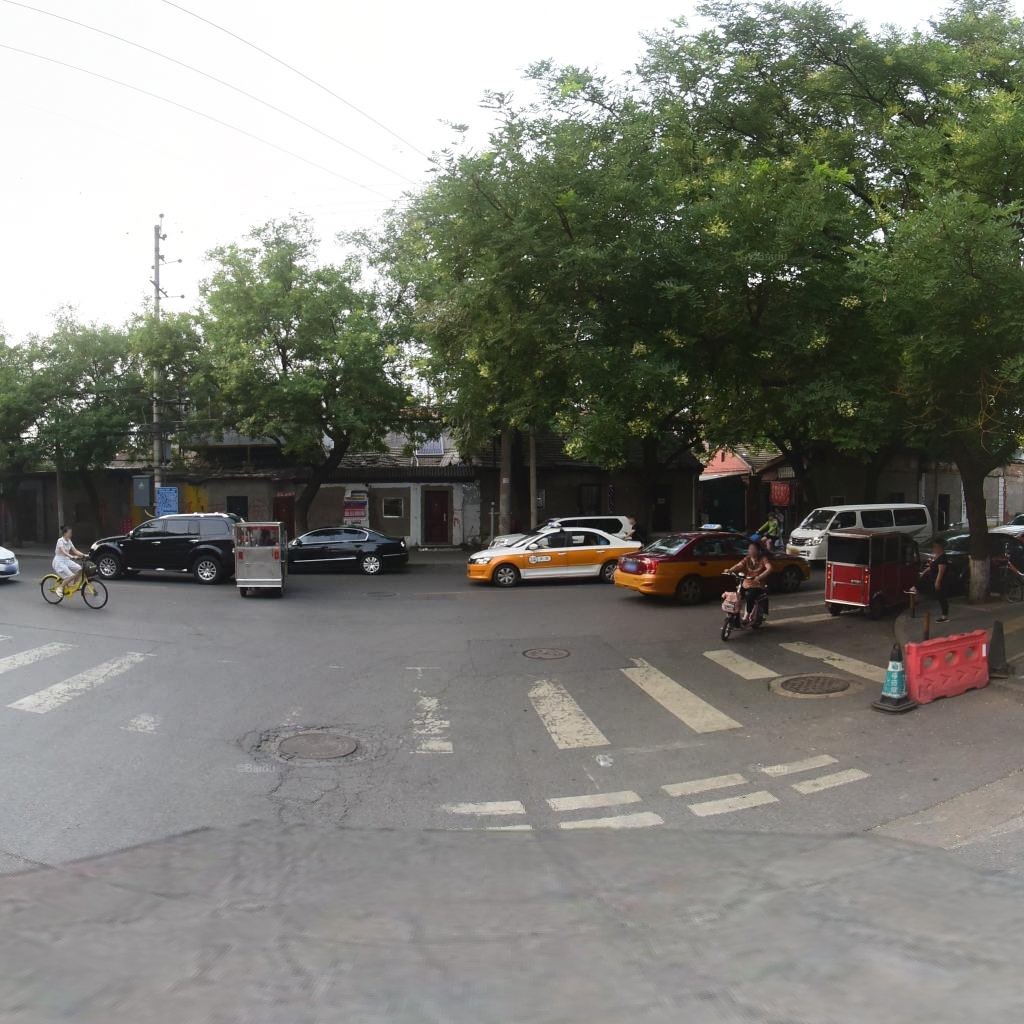
Region: Dongcheng
Road damage annotations: alligator crack, transverse crack, manhole cover, manhole cover, manhole cover, manhole cover